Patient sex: M
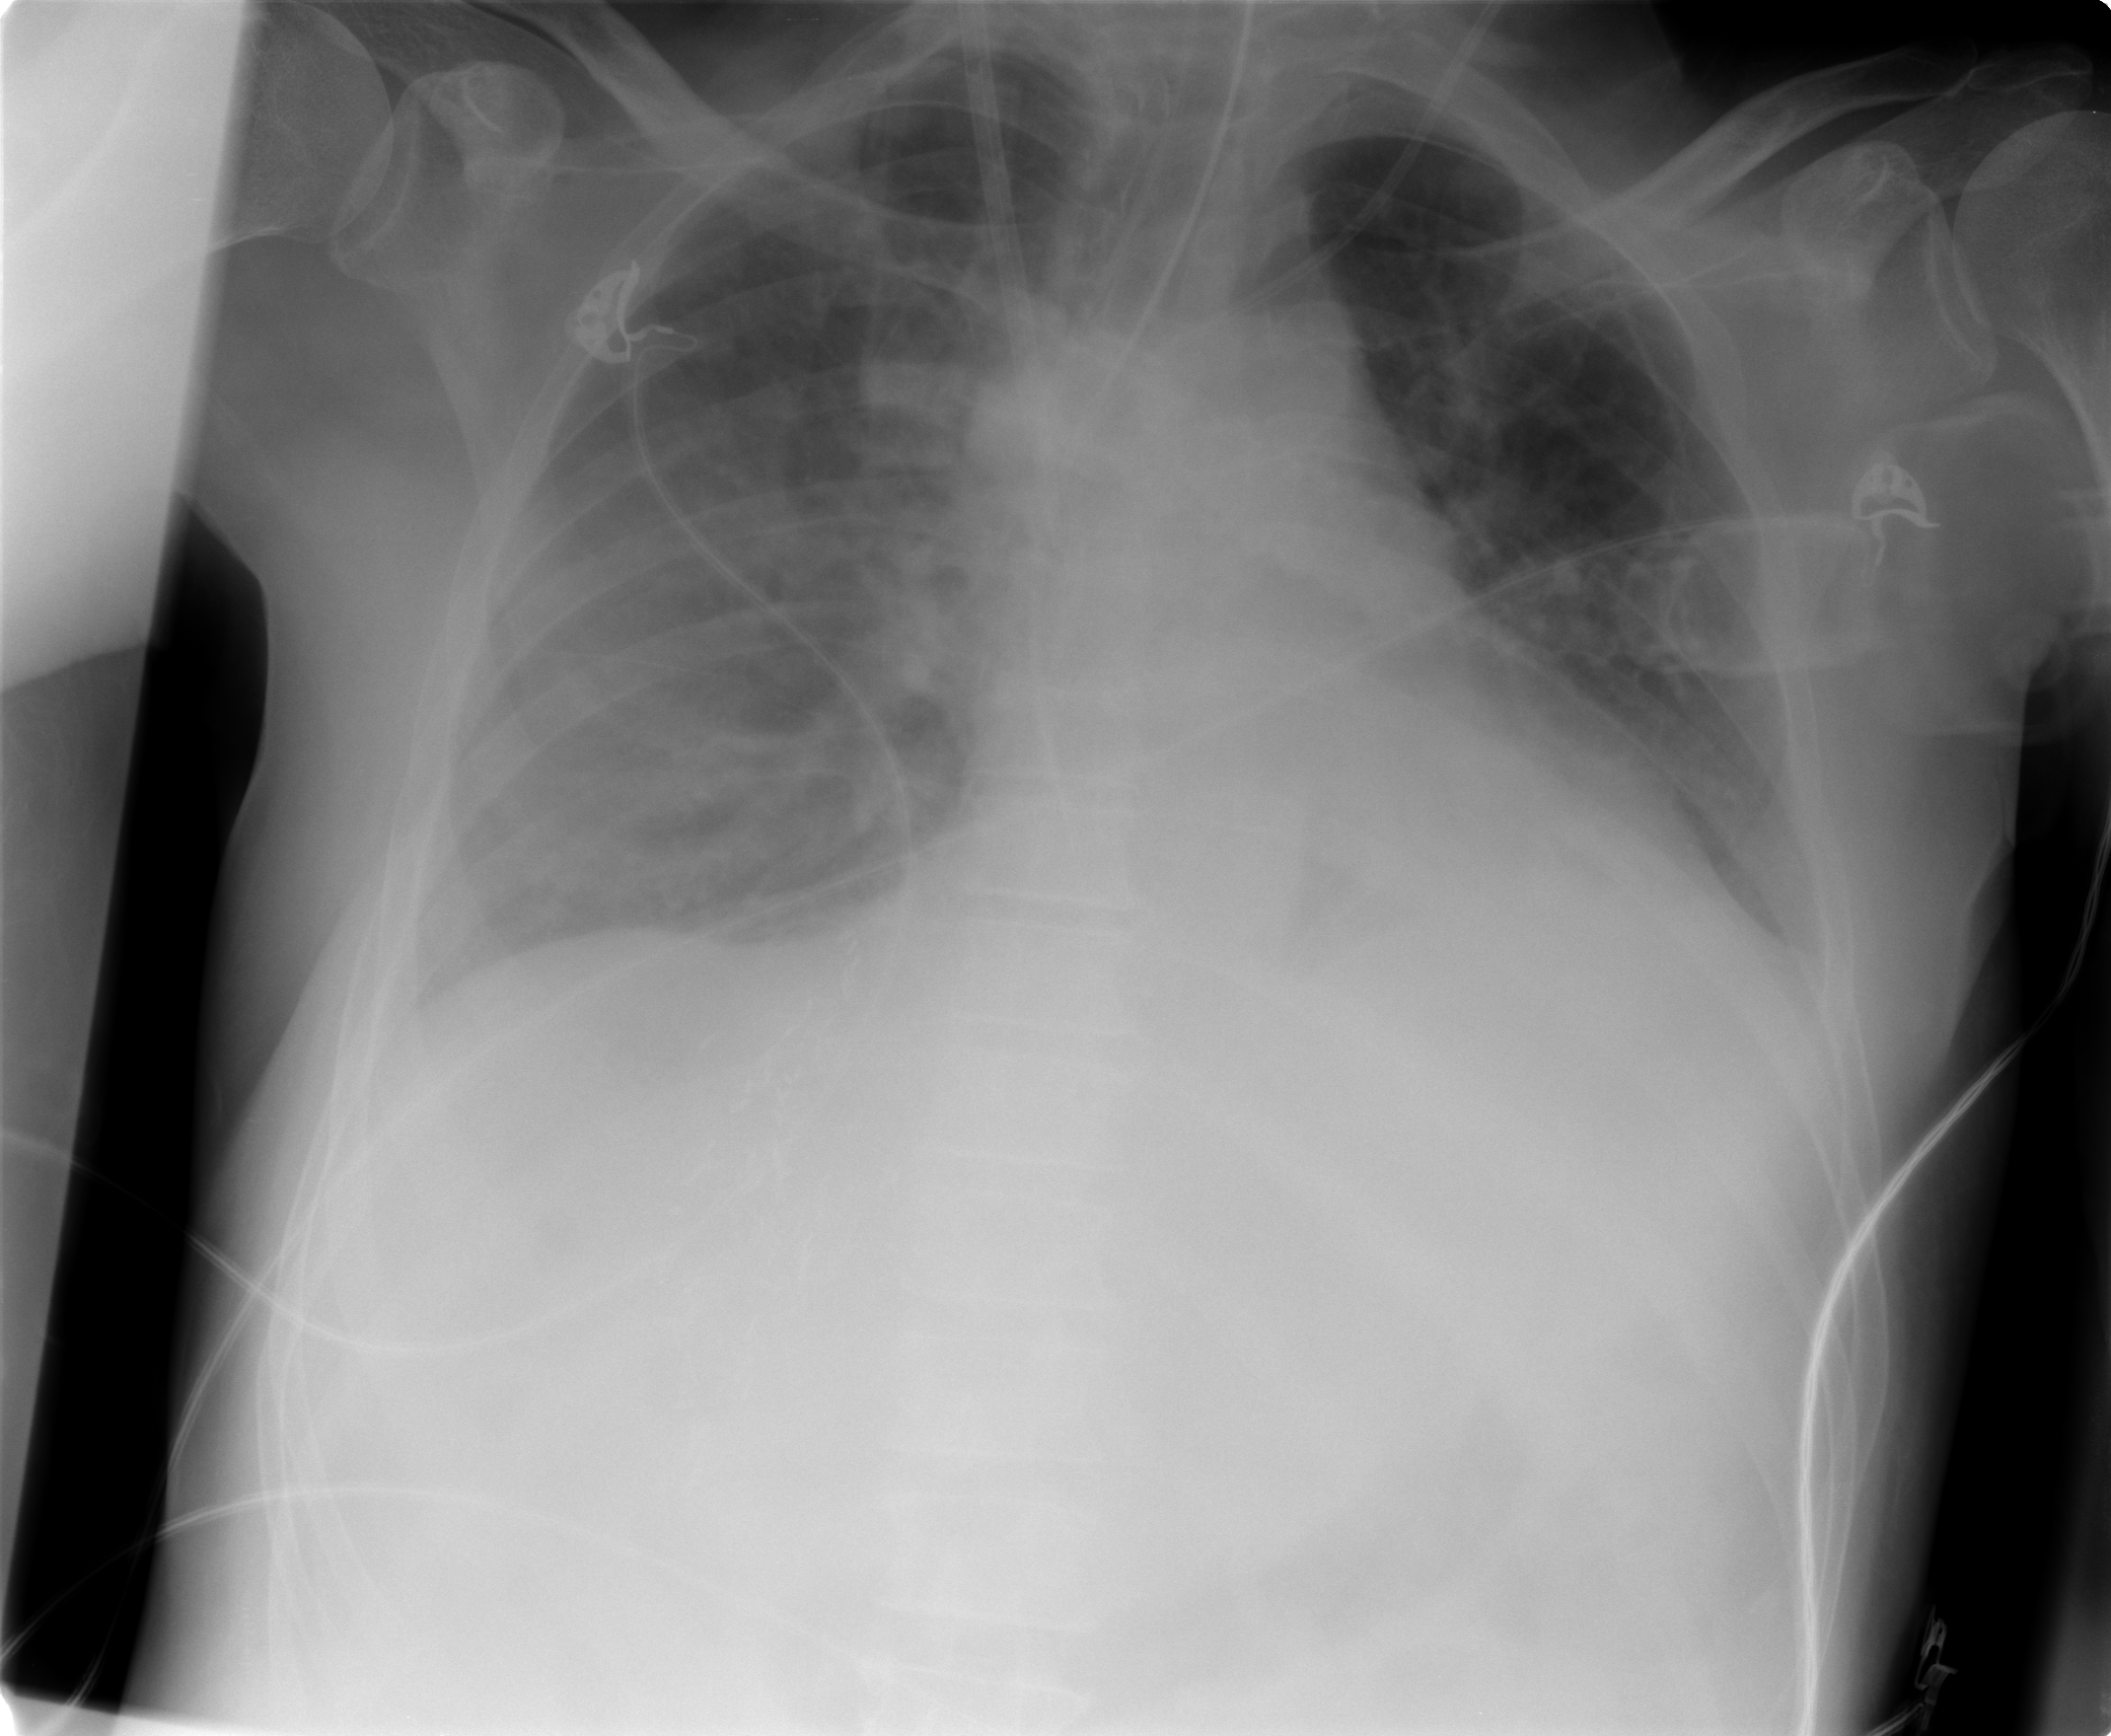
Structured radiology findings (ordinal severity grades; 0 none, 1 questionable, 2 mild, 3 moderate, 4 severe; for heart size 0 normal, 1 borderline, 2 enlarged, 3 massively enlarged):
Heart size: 0
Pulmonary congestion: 0
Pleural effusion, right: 2
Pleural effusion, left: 1
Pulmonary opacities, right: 0
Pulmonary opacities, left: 0
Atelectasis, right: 2
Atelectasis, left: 0